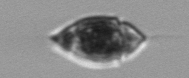
Label: Amphidinium